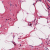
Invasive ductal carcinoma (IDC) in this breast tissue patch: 1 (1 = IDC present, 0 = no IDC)